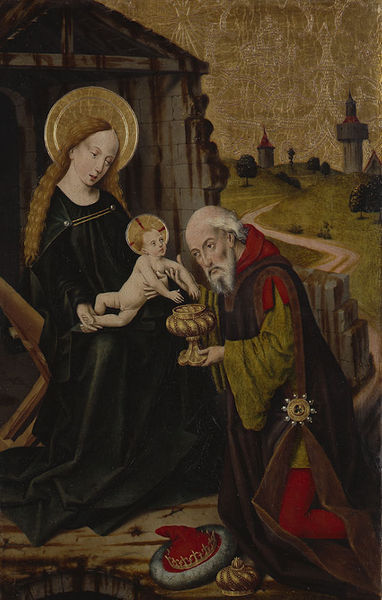
Titel: Anbetung der Könige, linke Hälfte
Künstler: Friedrich (1425) Herlin
Standort: Karlsruhe
Institution: Staatliche Kunsthalle Karlsruhe
Schlagwörter: blau, dunkel, gemälde, gott, himmel, mann, nackt, umhang, weiß, bäume, grün, landschaft, sitzen, stadt, braun, frau, grau, haar, hintergrund, holz, hut, kleid, schwarz, ölbild, haus, rot, weg, wiese, alt, bart, jung, mütze, falten, halten, kleidung, lang, pelz, samt, schale, herr, erde, natur, hütte, kirche, pfad, boden, gewand, gold, haare, kelch, mantel, kind, mutter, brosche, gotik, krone, locken, turm, krug, man, vedute, fels, ziegel, baby, ölgemälde, könig, wein, glatze, faltenwurf, junge, spange, schnalle, strümpfe, ruine, alter, greis, burg, kreuz, religion, türme, stern, jungfrau, greifen, knien, orden, herrscher, geschenk, beten, schein, heiligenschein, nimbus, christus, jesus, gut, knieend, kniend, mittelalter, strumpfhose, segnung, weihrauch, stall, heiliger, zipfel, heilige, golden, pokal, taufe, maria, madonna, weiser, anbetung, gloriole, mutter gottes, gabe, prophet, weise, goldgrund, ikone, demut, tafelbild, aureole, christi, josef, joseph, verfallen, geburt, krippe, säugling, weihnacht, kien, heilige familie, jesuskind, kreuznimbus, niederknien, morgenland, gemme, fiebel, christuskind, bethlehem, darbringung, betlehem, myrrhe, drei könige, balthasar, kaspar, melchior, anbetung der könige, kirchenmalerei, nazareth, christkind, jospeh, josepf, hlaten, anbetung christi, heilige jungfrau, mhyrre, k, goild, magi, mirre, heiligenchein, weisen aus dem morgenland, krione, geburt jesus, mutte4, mänzel, heiligengemälde